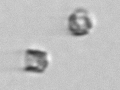
Label: Thalassiosira_sp_aff_mala